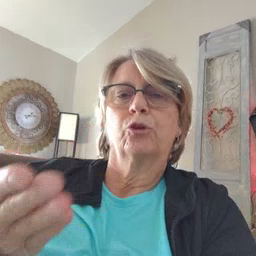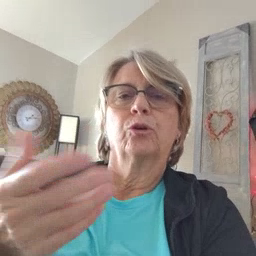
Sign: book